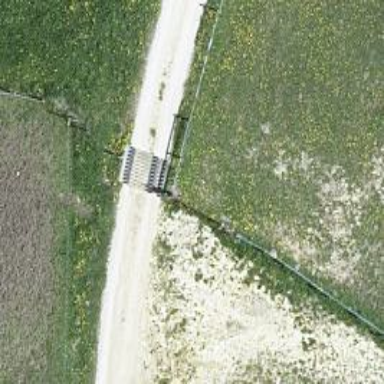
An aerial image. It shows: Cattle grid.